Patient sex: M
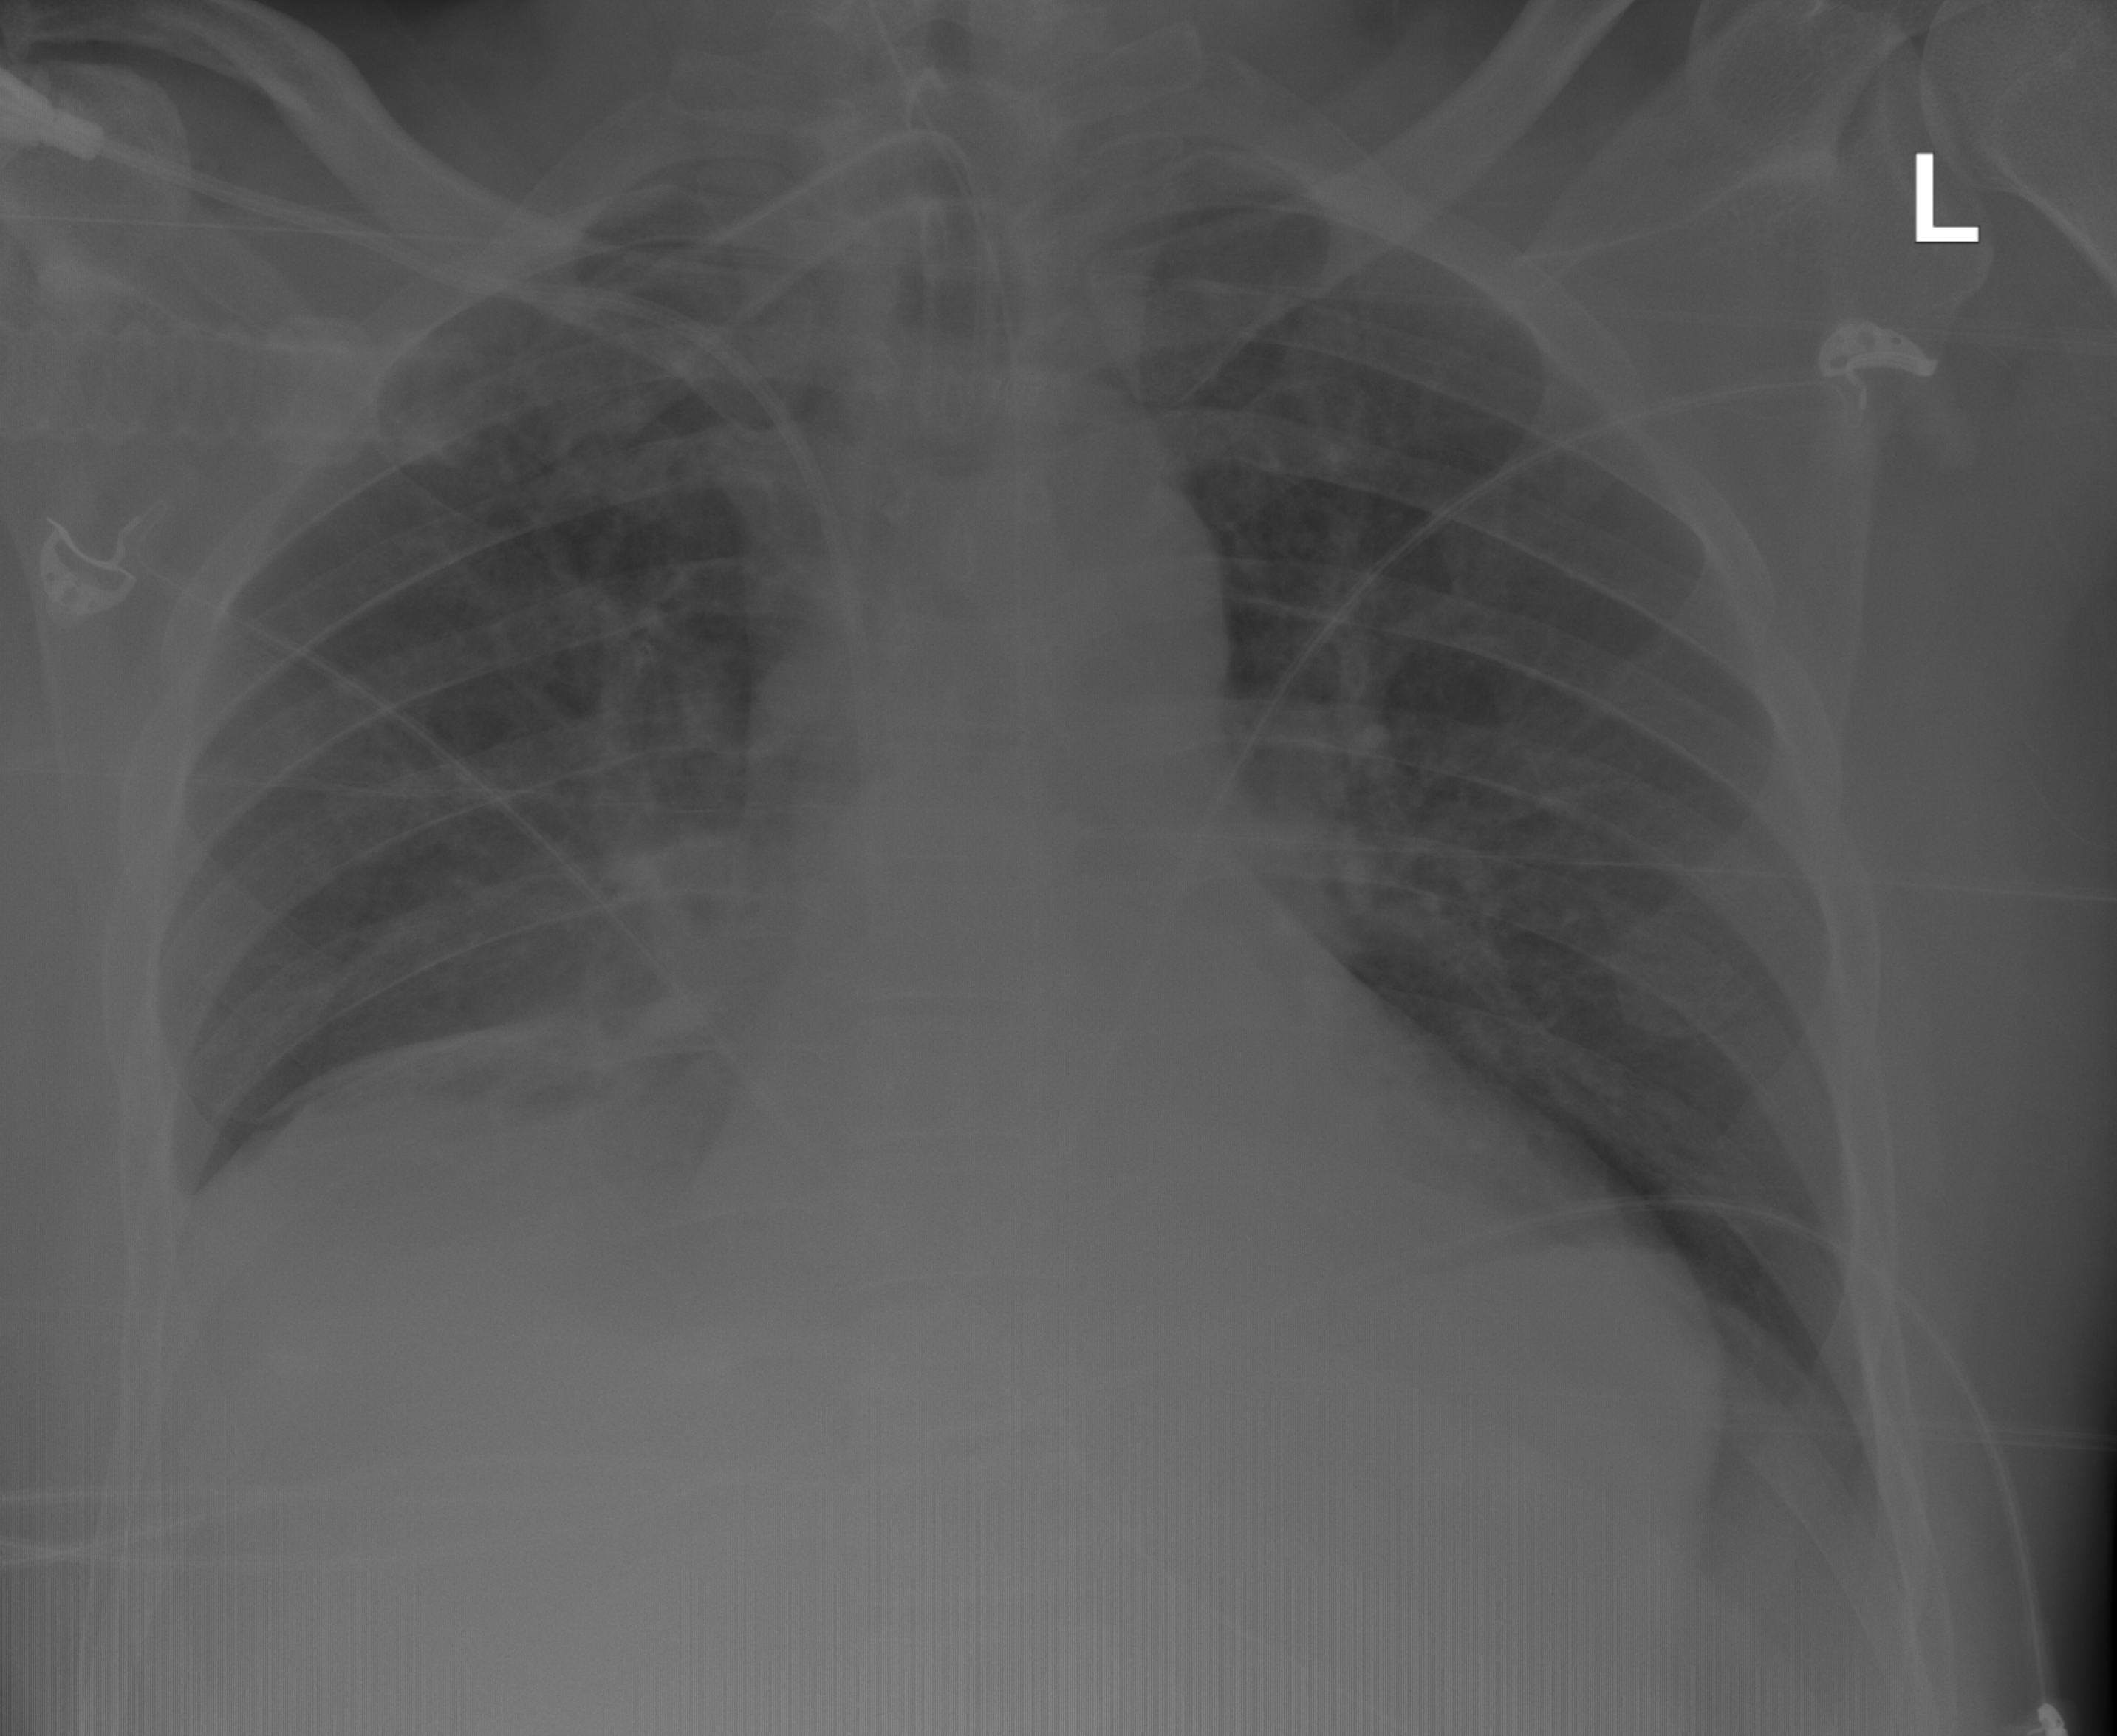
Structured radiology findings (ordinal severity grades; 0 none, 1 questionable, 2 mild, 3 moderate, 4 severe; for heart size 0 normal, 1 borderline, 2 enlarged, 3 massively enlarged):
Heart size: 0
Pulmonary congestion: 2
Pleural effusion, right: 2
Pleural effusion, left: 2
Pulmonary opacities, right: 0
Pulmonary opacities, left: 0
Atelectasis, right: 2
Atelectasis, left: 2